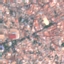
Land use / land cover: Residential